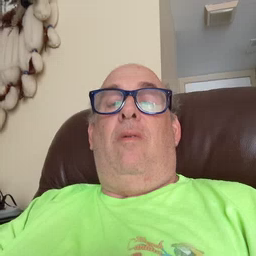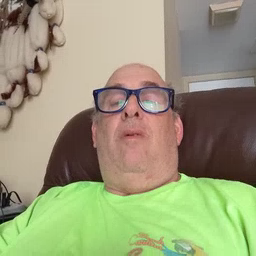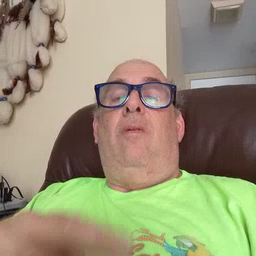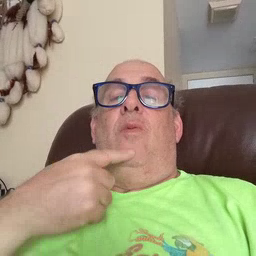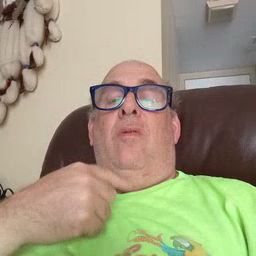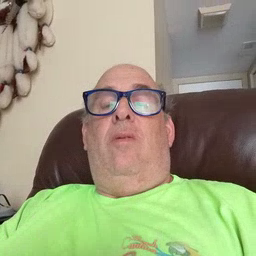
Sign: red